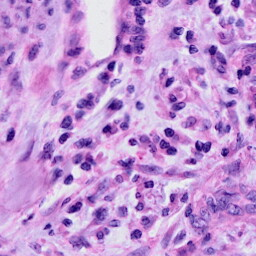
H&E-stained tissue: Cervix